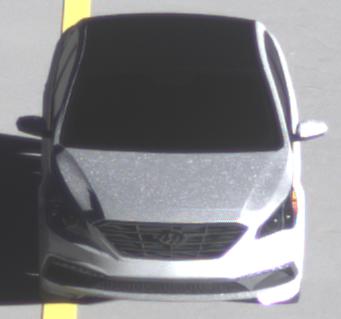
Make: Hyundai
Model: Sonata
Detailed model: Gen. 7
Model produced from: 2015
Model produced until: 2017
Doors: 4
Color: white
Road condition: dry road
Daytime: sunrise or sunset
Contrast: high contrast